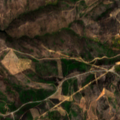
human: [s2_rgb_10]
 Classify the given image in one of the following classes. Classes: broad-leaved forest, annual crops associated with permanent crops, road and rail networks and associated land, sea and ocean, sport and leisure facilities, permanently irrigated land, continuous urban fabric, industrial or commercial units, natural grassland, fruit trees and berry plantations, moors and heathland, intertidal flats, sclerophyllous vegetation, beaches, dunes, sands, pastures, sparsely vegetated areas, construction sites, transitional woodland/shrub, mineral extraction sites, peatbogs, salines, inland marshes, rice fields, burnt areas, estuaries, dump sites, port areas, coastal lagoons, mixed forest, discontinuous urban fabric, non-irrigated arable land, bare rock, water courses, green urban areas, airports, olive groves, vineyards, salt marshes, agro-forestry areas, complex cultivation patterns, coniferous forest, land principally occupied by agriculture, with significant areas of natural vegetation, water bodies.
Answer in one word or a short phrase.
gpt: annual crops associated with permanent crops, coniferous forest, transitional woodland/shrub